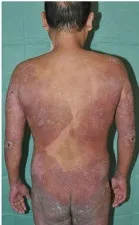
Evolution of the severe skin reaction on the back and buttocks. The previously affected sites heal, leaving well-demarcated residual hyperpigmentation (31 July 2017).
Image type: medical_photograph (skin_photograph)